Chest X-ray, PA view. Patient: 46 years old, sex F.
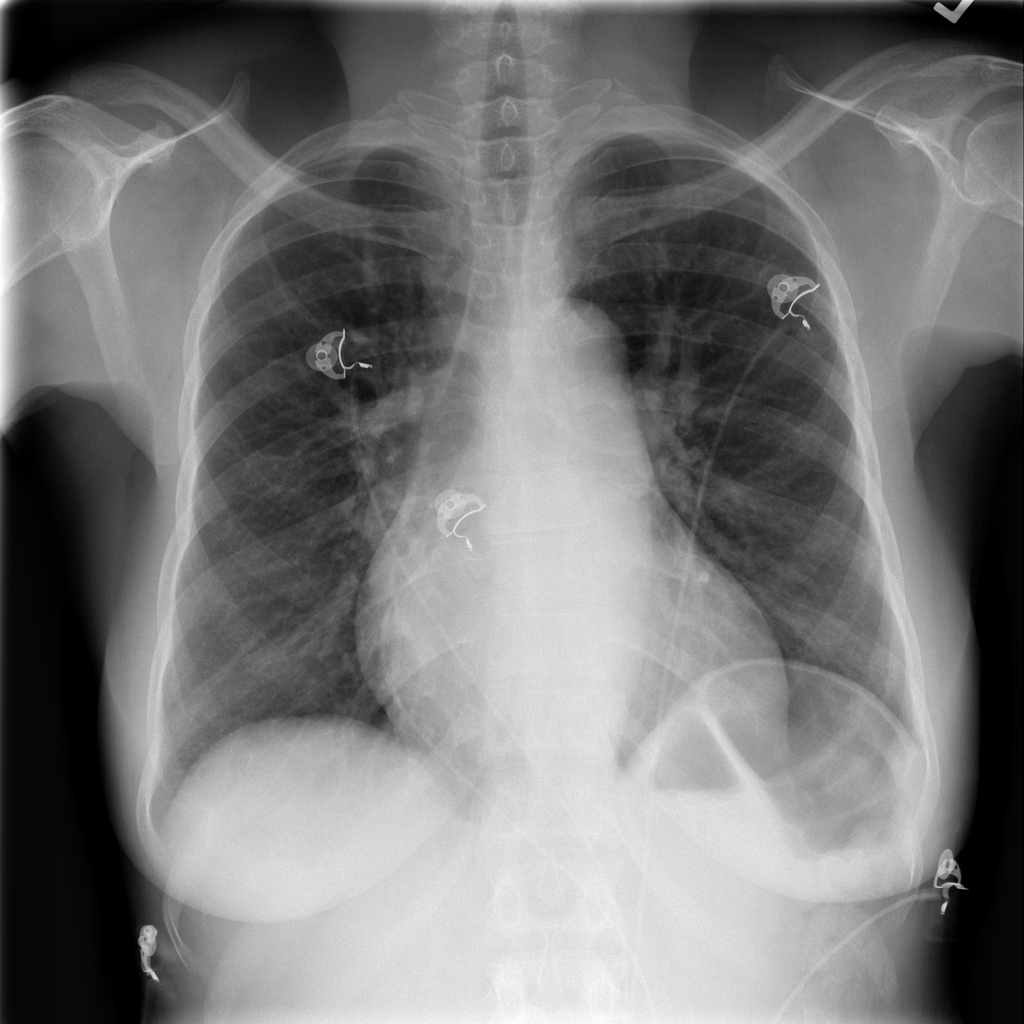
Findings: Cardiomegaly